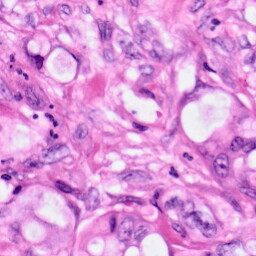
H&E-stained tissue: Pancreatic